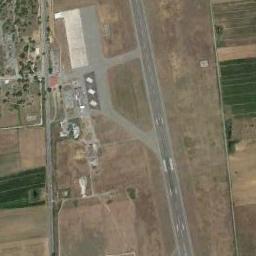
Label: airport